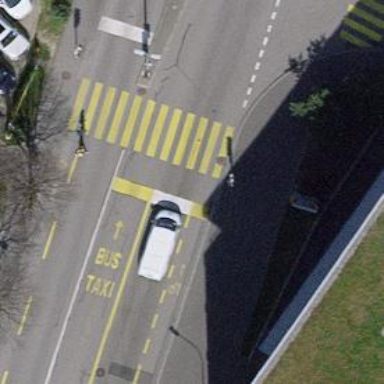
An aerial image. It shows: Road with traffic signals.